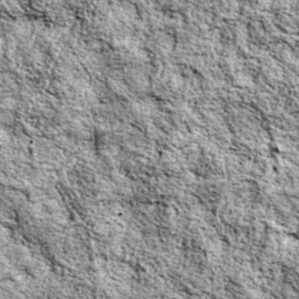
Label: non_frost